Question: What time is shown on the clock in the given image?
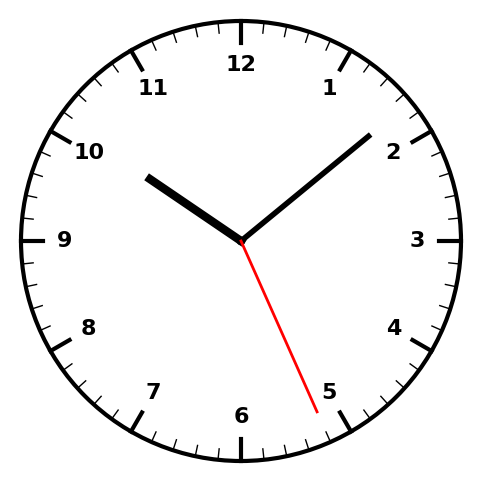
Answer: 10:08:26